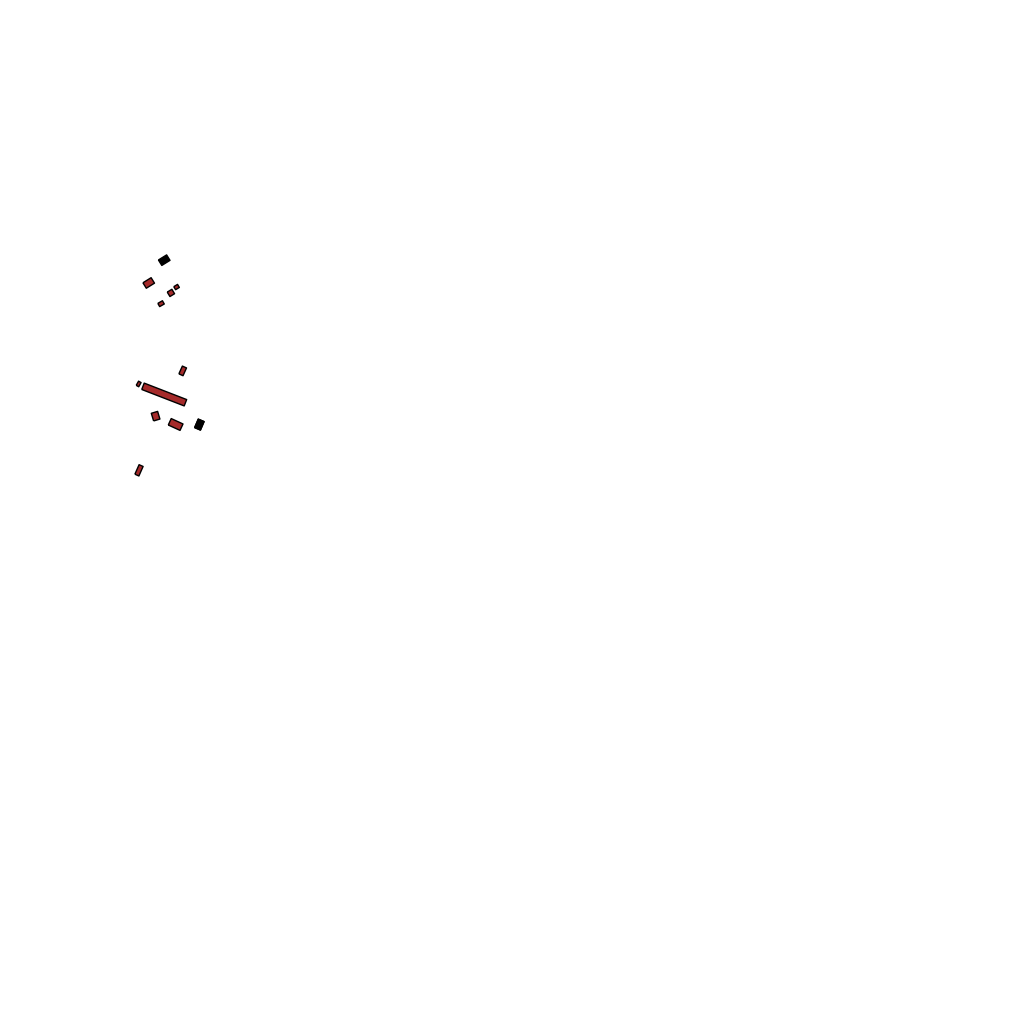
Tags: overhead vector_map, recreation, individual_rise, density_1, Building, Facility, 1.0 km²